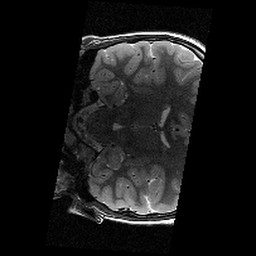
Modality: T2w
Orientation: coronal
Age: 11
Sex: male
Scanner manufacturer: siemens
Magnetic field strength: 3 T
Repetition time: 9.23 s
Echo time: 0.067 s